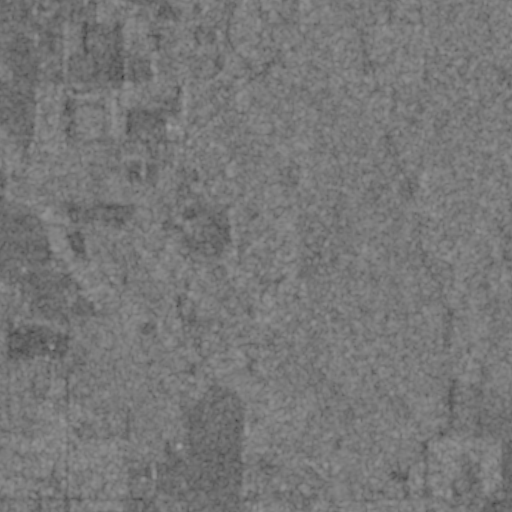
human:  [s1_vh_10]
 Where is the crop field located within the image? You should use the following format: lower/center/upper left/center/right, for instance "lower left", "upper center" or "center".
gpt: The crop field is located in the upper left of the image.
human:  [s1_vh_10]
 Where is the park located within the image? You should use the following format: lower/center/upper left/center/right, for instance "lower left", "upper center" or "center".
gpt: The park is located in the center left of the image.
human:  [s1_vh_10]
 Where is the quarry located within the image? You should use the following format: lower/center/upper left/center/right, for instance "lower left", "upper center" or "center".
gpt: The quarry is located in the lower left of the image.
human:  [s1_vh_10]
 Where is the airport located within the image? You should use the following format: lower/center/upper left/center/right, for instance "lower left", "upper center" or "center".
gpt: There is no airport in the image.

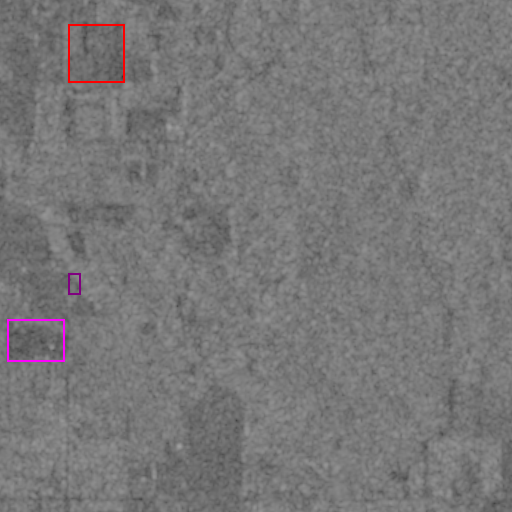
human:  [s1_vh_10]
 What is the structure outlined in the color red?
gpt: The structure outlined in red is a crop field.
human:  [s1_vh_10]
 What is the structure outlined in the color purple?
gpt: The structure outlined in purple is a park.
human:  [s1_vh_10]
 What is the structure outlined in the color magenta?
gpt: The structure outlined in magenta is a quarry.
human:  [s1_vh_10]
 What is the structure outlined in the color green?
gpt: There is no green outline.